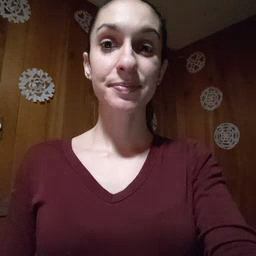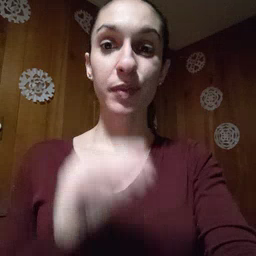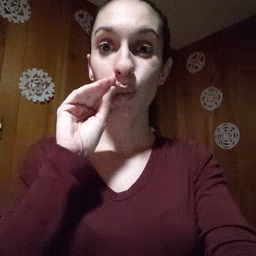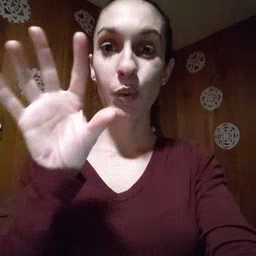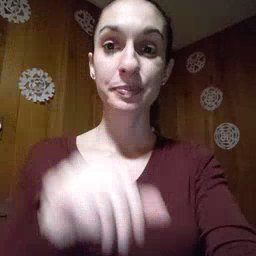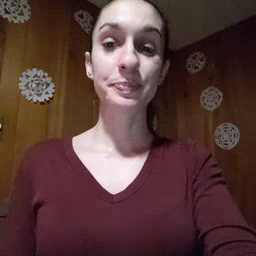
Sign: blow